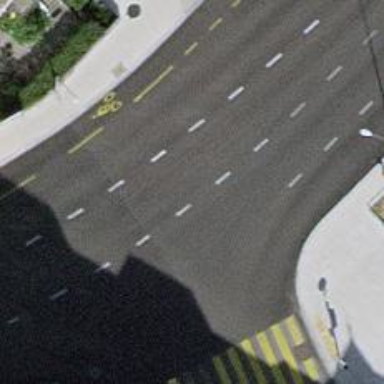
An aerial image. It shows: Road with traffic signals.